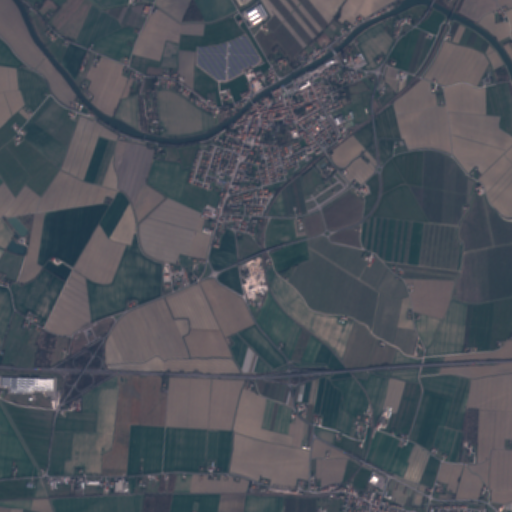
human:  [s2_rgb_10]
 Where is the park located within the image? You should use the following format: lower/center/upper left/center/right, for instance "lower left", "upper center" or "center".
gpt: The park is located in the upper right of the image.
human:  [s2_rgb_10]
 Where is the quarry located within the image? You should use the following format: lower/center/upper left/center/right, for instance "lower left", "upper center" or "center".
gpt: The quarry is located in the center of the image.
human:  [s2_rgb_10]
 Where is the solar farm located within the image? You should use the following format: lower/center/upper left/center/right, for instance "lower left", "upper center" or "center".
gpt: The solar farm is located in the upper center of the image.
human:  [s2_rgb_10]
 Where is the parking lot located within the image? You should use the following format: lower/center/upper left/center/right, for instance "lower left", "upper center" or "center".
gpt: There is no parking lot in the image.